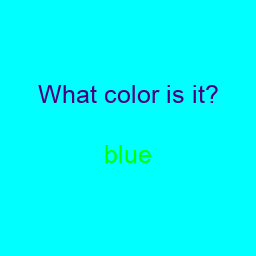
Color: lime
Color name shown: blue
Background color: cyan
Question text color: indigo